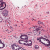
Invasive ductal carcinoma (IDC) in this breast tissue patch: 0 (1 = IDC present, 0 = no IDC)